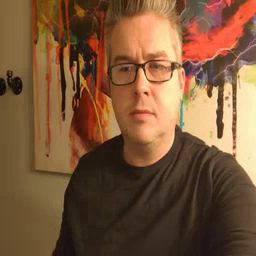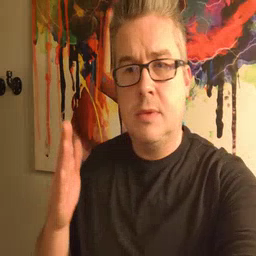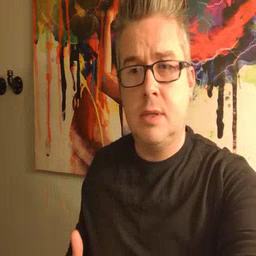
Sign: beside